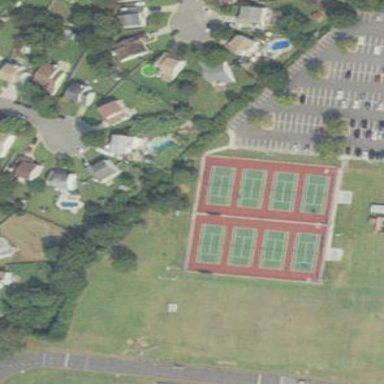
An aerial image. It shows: Tennis court on pitch.